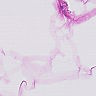
Metastatic tissue present: no